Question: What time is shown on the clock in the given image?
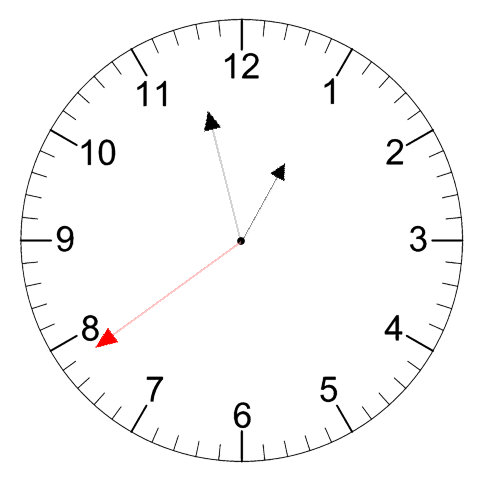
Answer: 12:57:39